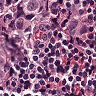
Metastatic tissue present: no